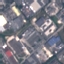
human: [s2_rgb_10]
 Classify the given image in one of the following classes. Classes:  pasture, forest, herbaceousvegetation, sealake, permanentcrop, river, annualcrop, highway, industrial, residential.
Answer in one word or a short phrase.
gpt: Industrial